Question: The figure describes the ball exchange problem. The white ball can exchange positions with the adjacent colored balls in the 4-neighborhood. The target state is that all balls are arranged in the order of red, blue, green, yellow and purple from the upper left corner in the order of rows first and columns. How many exchanges are needed?
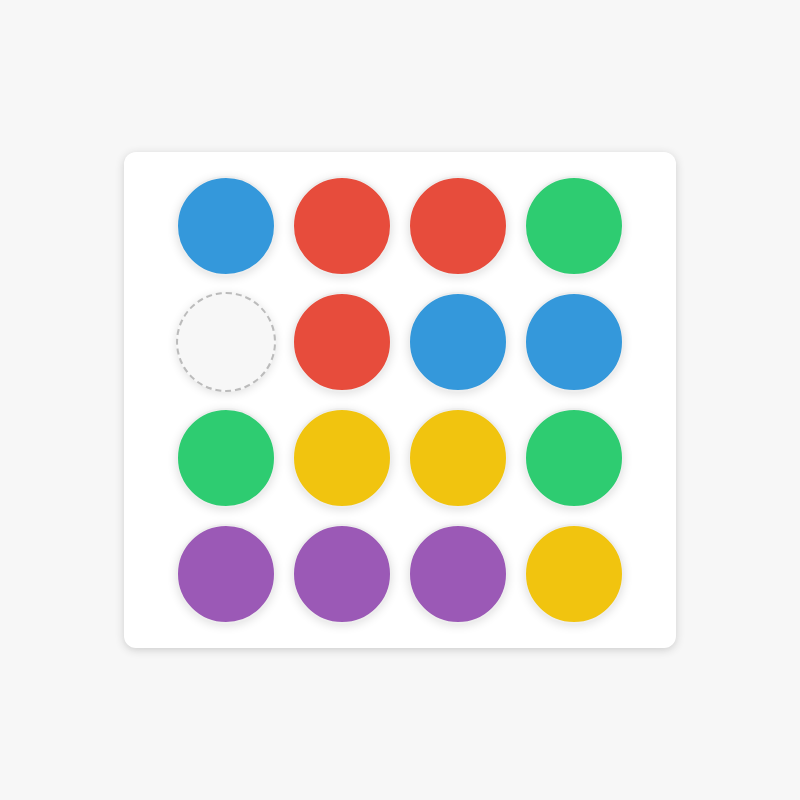
Answer: 13